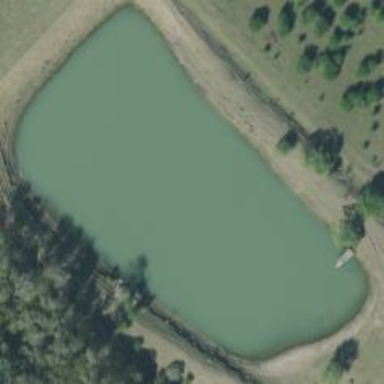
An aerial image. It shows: Serene pond surrounded by nature.